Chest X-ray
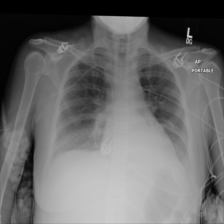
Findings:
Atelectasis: positive
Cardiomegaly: negative
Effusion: negative
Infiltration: positive
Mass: negative
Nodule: negative
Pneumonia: negative
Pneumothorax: negative
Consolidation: negative
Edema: negative
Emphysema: negative
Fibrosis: negative
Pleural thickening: negative
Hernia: negative